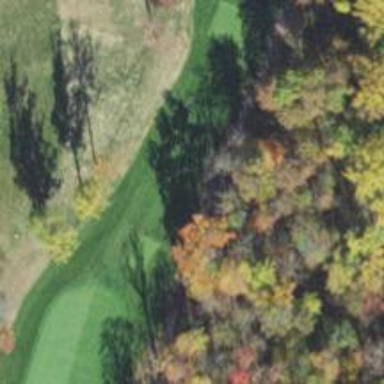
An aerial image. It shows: Path used for both walking and golf.